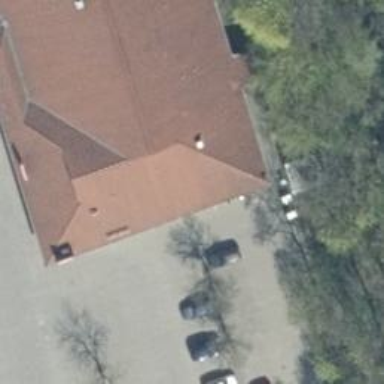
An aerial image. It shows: Fast food establishment.